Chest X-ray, AP view. Patient: 49 years old, sex M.
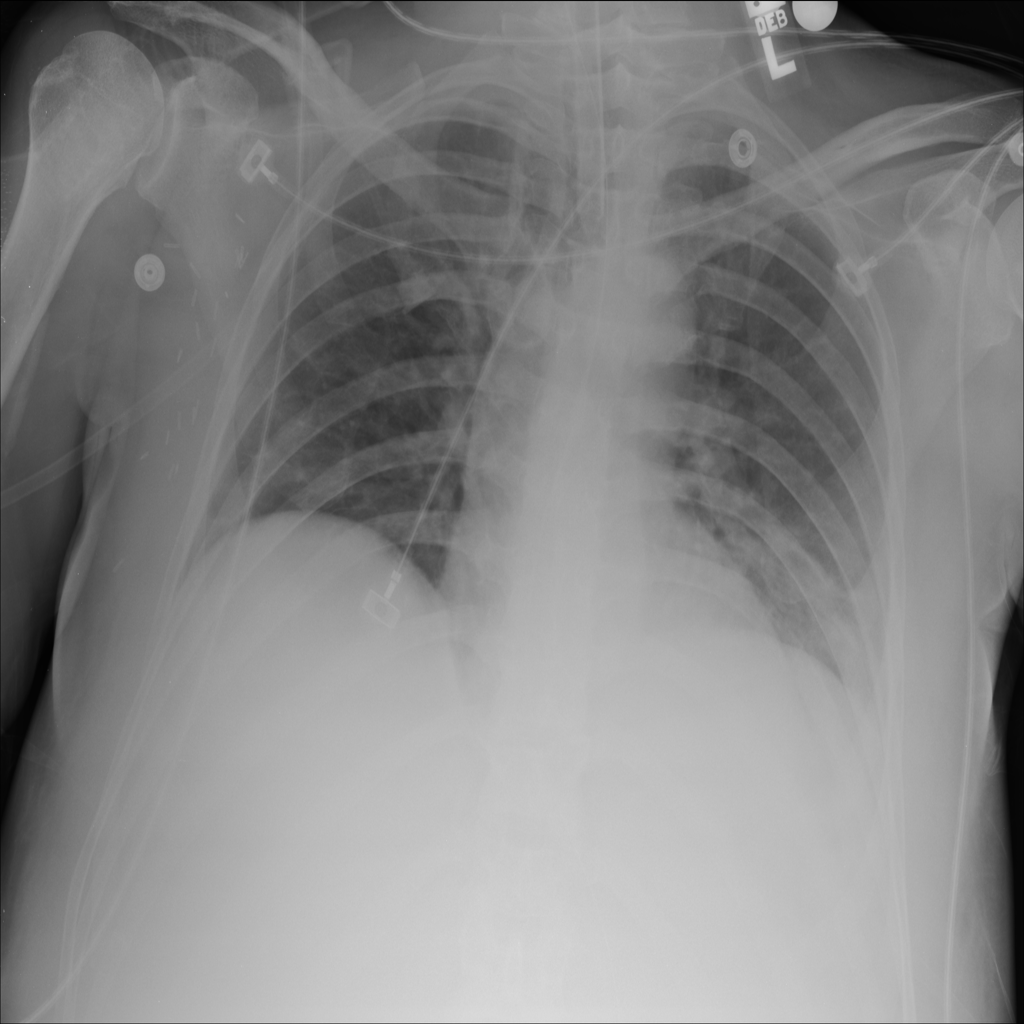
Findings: Atelectasis, Infiltration